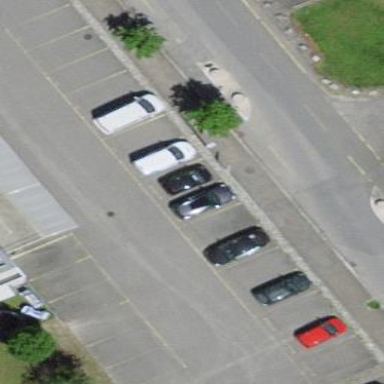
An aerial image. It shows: Street-side parking area with asphalt surface.